Question: In Opera 11.60 on MacOS the UserVoice layover does not load completely. When I open it however with Opera 11.60 on Win7 32 Bit it loads without any issues, like it does in any other browser I tested.
Here is how it looks with Opera 11.60 on MacOS:

That's the website: <URL>
The code looks like this:
'''
<script type="text/javascript">
var uvOptions = {};
(function() {
var uv = document.createElement('script'); uv.type = 'text/javascript'; uv.async = true;
uv.src = ('https:' == document.location.protocol ? 'https://' : 'http://') + 'widget.uservoice.com/5Nw55SHakNb5M4MupIrEIQ.js';
var s = document.getElementsByTagName('script')[0]; s.parentNode.insertBefore(uv, s);
})();
</script>
'''
Do you have any idea, how I can fix this?
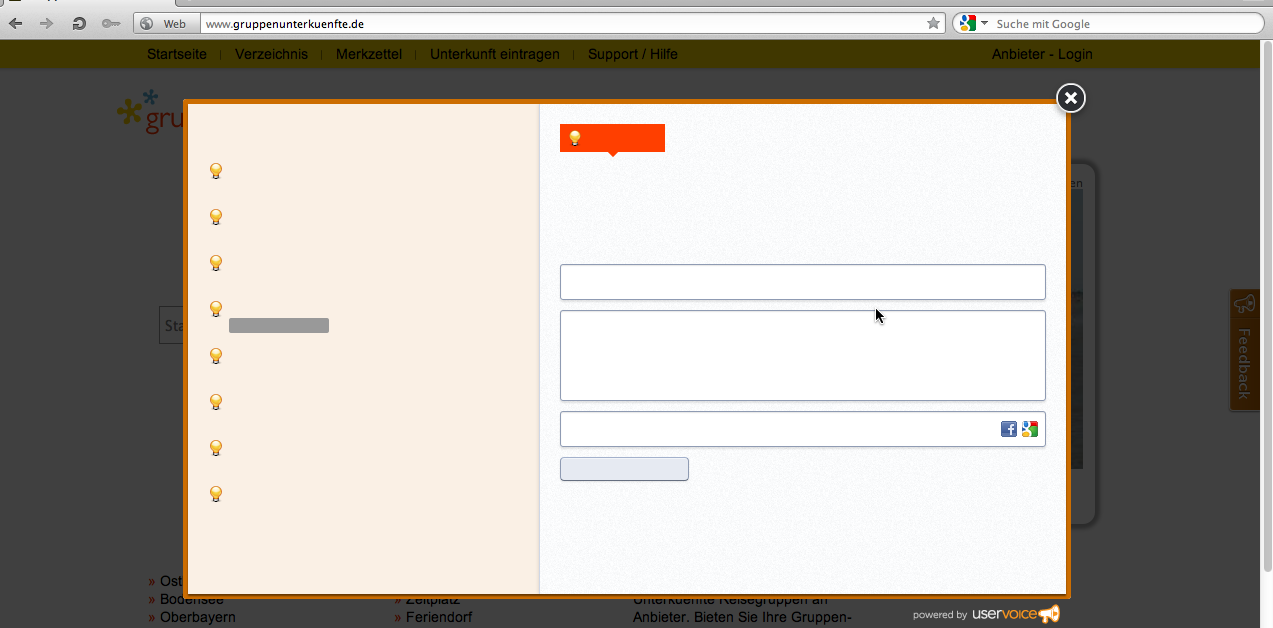
Answer: Seams to be a bug in UserVoice itselfe.
Here is what a got from the support team:
Thanks for using UserVoice. We don't officially support Opera. However, our Developers are looking into this. Your code is fine. The Widget on our own website is messed up in Opera on MacOS too.
I'll let you know as soon as I hear something from them.